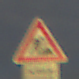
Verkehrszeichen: Arbeitsstelle
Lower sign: ZeitangabenMitBeschraenkungAufWochentage8
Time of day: SunriseSunset
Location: Outdoor (Nature)
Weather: PartlyCloudy
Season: Summer
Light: Natural